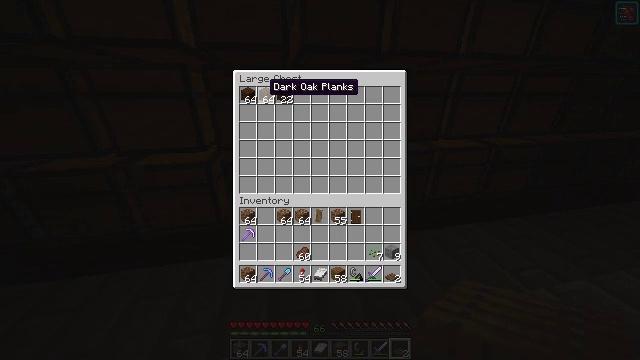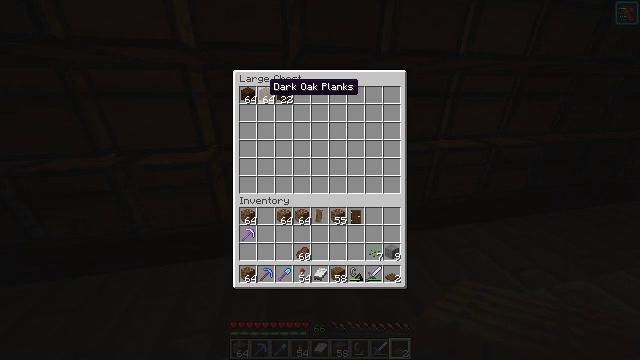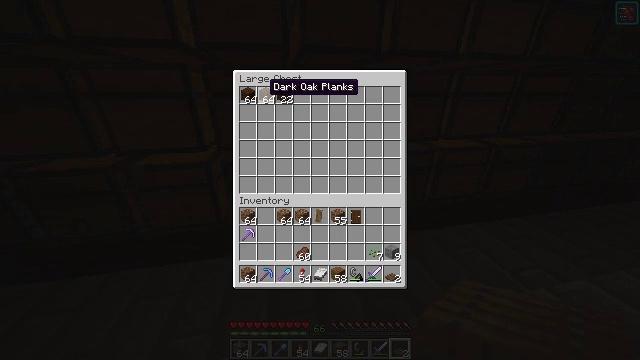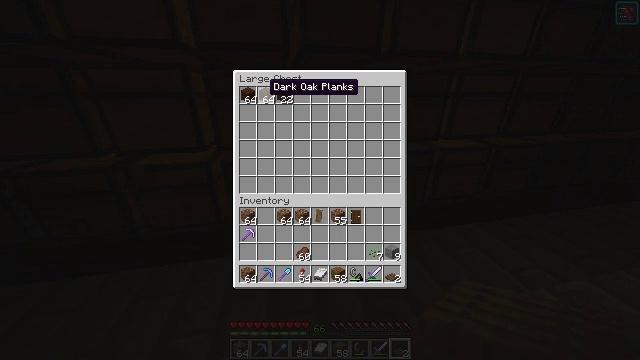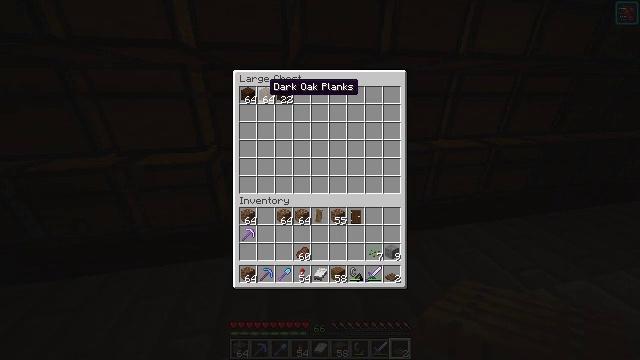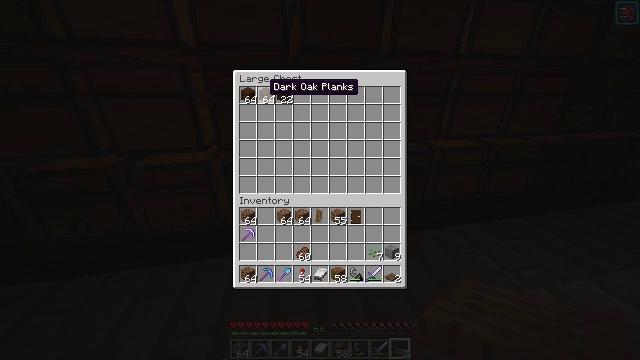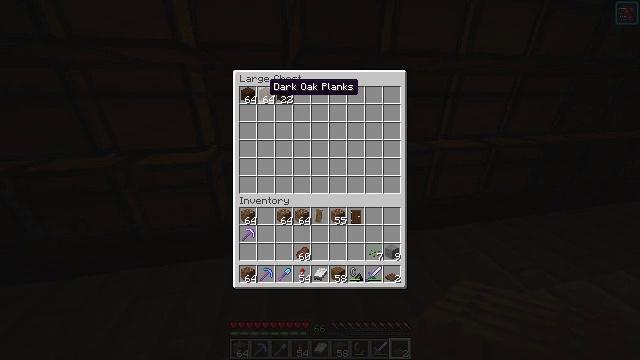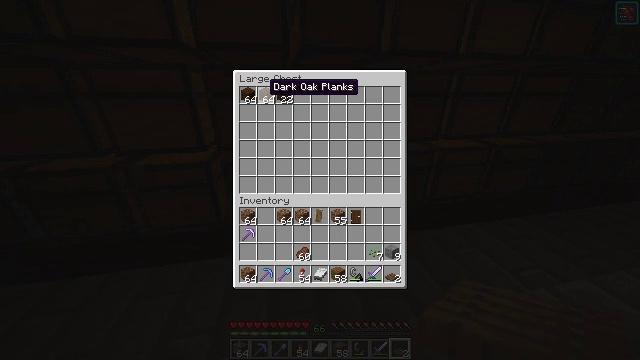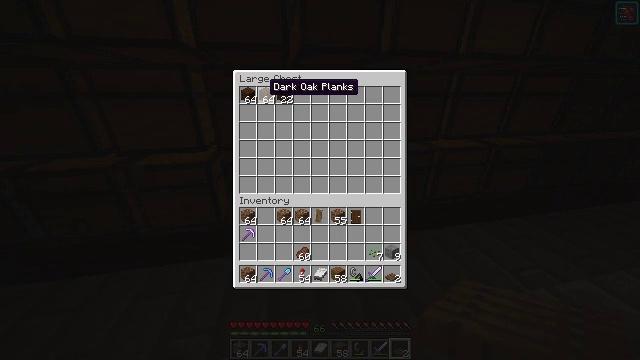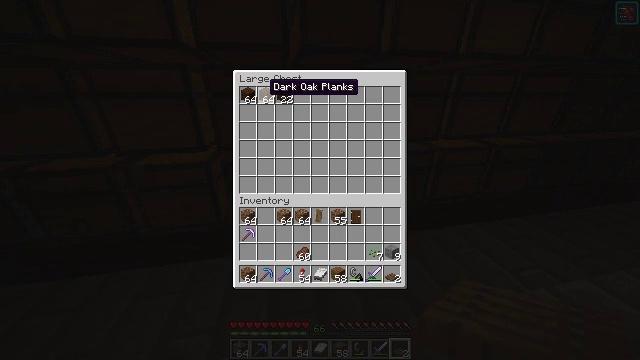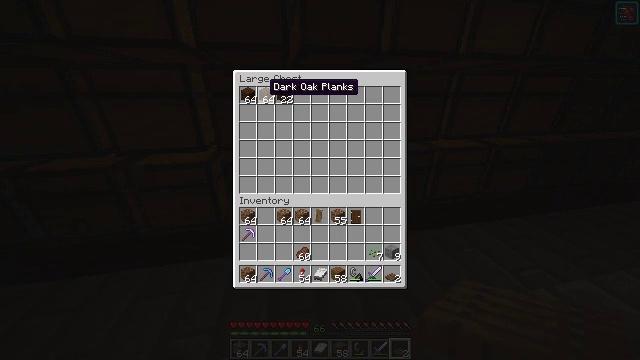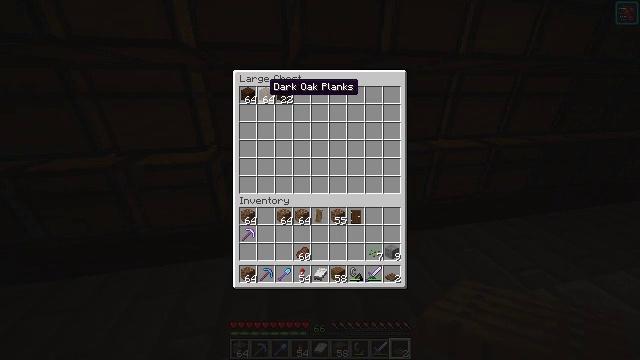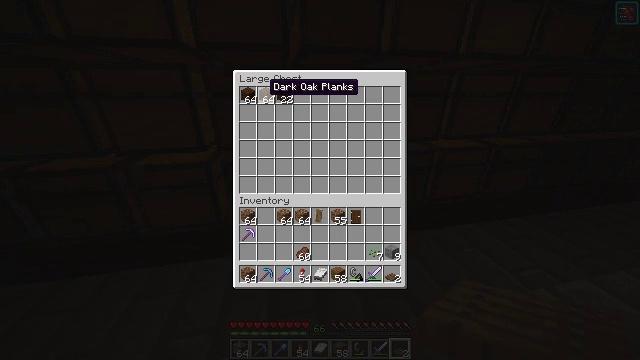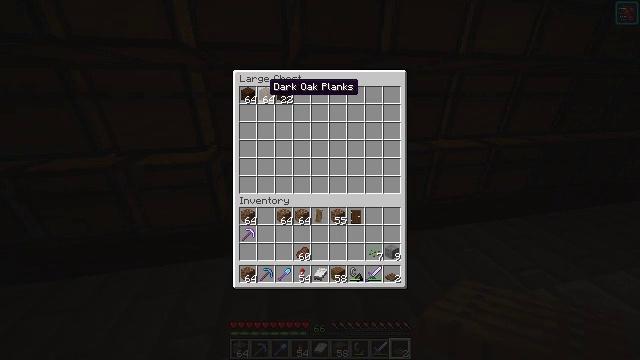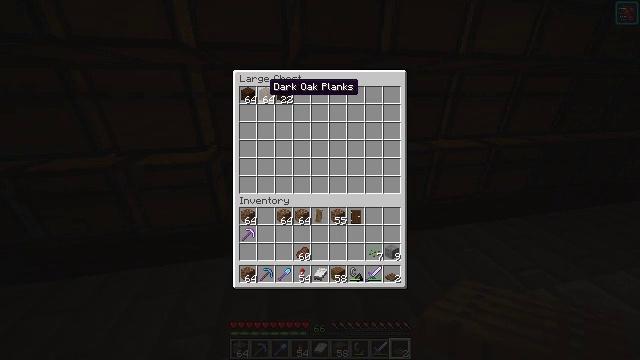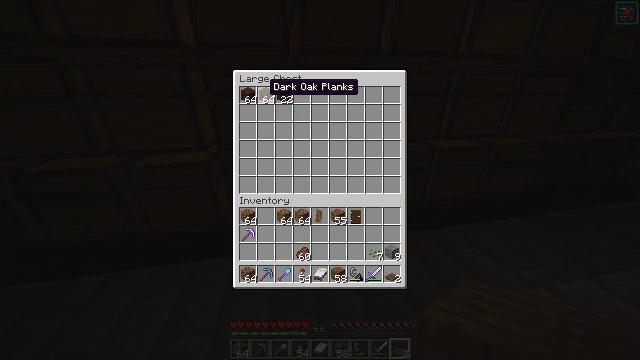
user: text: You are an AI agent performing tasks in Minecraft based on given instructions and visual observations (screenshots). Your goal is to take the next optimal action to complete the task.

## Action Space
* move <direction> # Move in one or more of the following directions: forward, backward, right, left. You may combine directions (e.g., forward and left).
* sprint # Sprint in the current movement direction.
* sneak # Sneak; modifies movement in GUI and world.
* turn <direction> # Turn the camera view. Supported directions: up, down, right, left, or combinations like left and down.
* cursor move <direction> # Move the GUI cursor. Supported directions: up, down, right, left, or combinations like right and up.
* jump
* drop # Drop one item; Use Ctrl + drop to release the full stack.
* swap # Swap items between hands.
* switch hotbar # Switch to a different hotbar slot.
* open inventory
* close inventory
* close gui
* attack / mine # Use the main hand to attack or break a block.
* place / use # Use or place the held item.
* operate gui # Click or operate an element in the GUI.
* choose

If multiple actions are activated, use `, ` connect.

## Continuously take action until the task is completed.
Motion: motion action
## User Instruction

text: Interact with the crafting table to get a dark oak trapdoor.
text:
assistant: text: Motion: no_op
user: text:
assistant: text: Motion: no_op
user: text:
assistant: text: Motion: no_op
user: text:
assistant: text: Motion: no_op
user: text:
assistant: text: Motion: no_op
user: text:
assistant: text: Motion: no_op
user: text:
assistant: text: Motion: no_op
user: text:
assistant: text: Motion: no_op
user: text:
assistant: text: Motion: no_op
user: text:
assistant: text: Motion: no_op
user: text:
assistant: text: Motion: no_op
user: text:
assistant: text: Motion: no_op
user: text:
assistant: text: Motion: no_op
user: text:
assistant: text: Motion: no_op
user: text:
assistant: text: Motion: no_op
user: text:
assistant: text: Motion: no_op
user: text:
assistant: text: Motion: no_op
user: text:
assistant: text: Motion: operate gui
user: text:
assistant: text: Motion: operate gui
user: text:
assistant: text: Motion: no_op
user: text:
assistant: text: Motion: cursor move right and down
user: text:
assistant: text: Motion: cursor move right and down
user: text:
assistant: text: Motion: cursor move down
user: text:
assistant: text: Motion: cursor move down
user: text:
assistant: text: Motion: cursor move right and down
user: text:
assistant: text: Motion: cursor move right and down
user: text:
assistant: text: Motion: no_op
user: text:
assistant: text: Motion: no_op
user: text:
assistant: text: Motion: operate gui
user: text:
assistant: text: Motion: operate gui